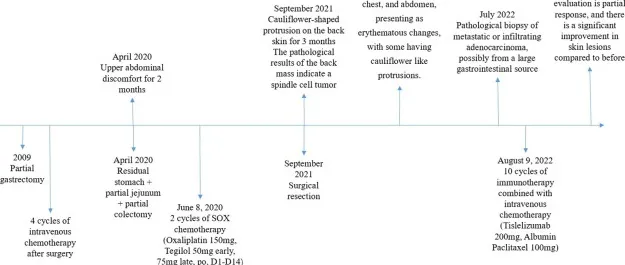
Treatment process diagram.
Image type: chart (chart)